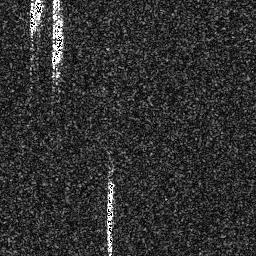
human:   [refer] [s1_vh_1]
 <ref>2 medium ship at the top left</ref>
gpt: <box>[[9, 0, 16, 12, 0]], [[18, 6, 24, 26, 0]]</box>